Field crop: tomato
Growth stage: 1
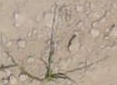
Species: cyperus